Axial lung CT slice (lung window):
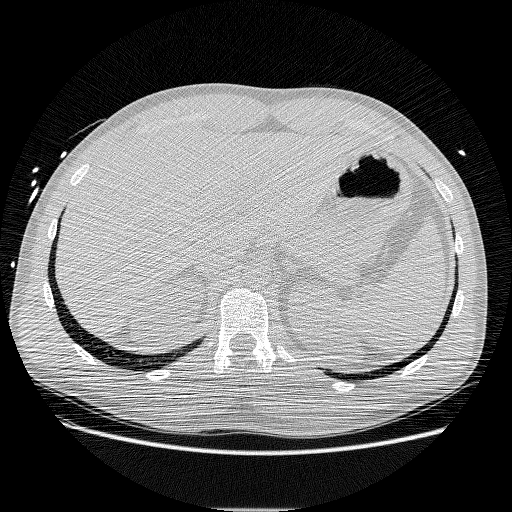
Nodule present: no